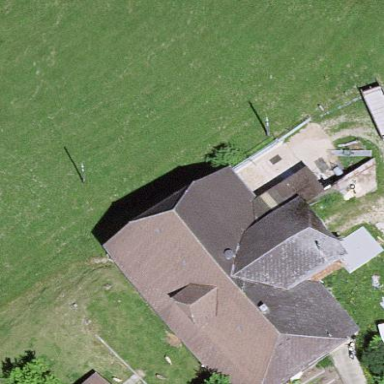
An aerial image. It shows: Farm building.